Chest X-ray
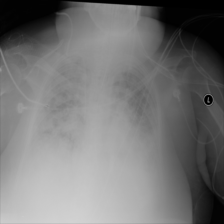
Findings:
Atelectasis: negative
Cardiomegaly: negative
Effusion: negative
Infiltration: positive
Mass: negative
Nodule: negative
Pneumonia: negative
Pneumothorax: negative
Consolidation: positive
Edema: negative
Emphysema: negative
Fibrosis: negative
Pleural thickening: negative
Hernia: negative